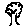
Label: tree